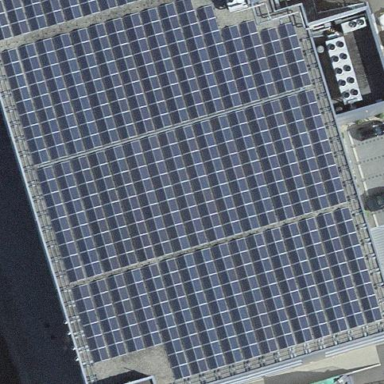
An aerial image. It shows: Solar power generator on the roof.